Field crop: maize
Growth stage: 1
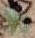
Species: datura